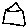
Label: house